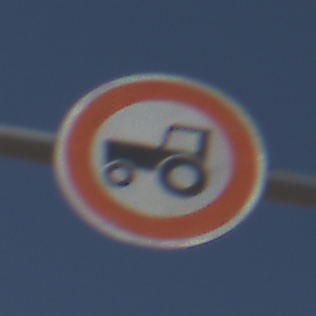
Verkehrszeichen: VerbotKraftfahrzeugeZuegeNichtSchneller25
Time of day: Midday
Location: Outdoor (RoadRail)
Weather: Clear
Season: Summer
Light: Natural